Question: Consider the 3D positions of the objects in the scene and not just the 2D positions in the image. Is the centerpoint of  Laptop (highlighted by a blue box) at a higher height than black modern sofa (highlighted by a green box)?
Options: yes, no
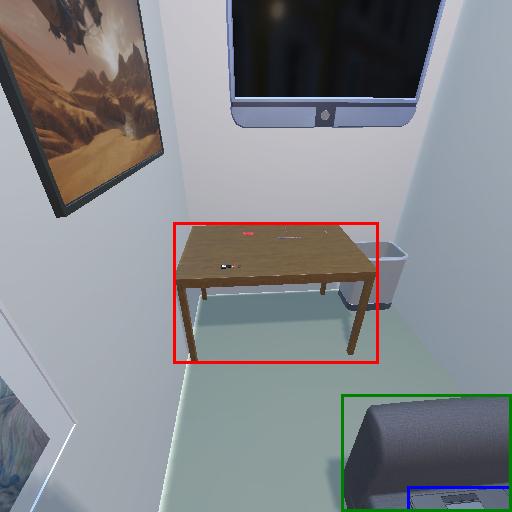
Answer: yes